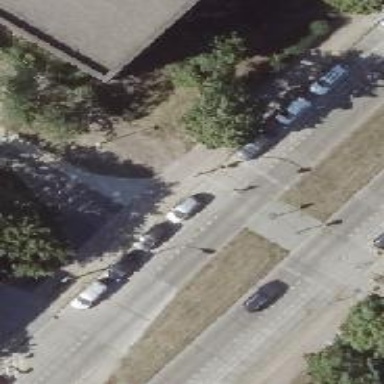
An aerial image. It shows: Road crossing with traffic signals and pedestrian island.